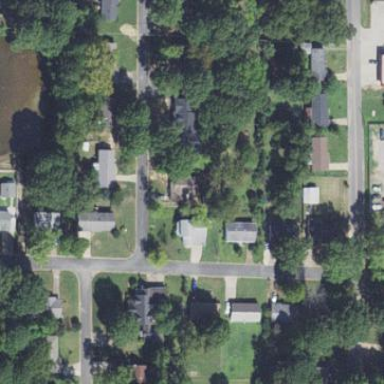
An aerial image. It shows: Residential area composed of single-family homes.